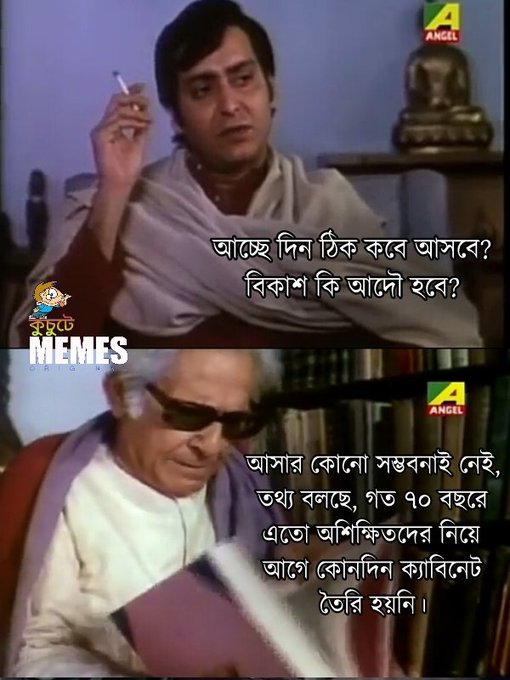
Text: আচ্ছে দিন ঠিক কবে আসবে? বিকাশ কি আদৌ হবে? আসার কোনো সম্ভবনাই নেই, তথ্য বলছে, গত ৭০ বছরে এতো অশিক্ষিতদের নিয়ে আগে কোনদিন ক্যাবিনেট তৈরি হয়নি !
Label: Hate
Hate category: Political
Targeted group: Organization